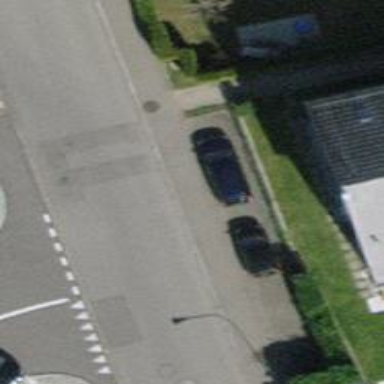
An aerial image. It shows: Parking aisle designated as service road.